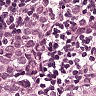
Metastatic tissue present: yes